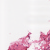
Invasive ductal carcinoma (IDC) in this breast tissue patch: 0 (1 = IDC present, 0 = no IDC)